Question: I am new one in Android Development. I want to set two 'LinearLayout' 1 contain media player button and second contain 'SeekBar'. and 'LinearLayout' contain background. I tried many time but get failure.
I want to insert seek bar but it show beside of media player button 'LinearLayout'. I want to insert 'SeekBar' above media player .
here is my image view to understand better please.

Here is my code and image Thanks
'''
<LinearLayout
android:id="@+id/player_footer_bg"
android:layout_width="fill_parent"
android:layout_height="100dp"
android:layout_alignParentBottom="true"
android:background="@layout/bg_player_footer"
android:gravity="center"
android:orientation="horizental" >
//Here I want to insert seek bar but when i insert then it show beside of button. i want to insert seek bar above media player buttons.
<!-- Player Buttons -->
<LinearLayout
android:layout_width="wrap_content"
android:layout_height="wrap_content"
android:orientation="horizontal"
android:gravity="center_vertical"
android:paddingLeft="10dp"
android:paddingRight="10dp">
<!-- Previous Button -->
<ImageButton
android:id="@+id/btnRepeat"
android:layout_width="wrap_content"
android:layout_height="wrap_content"
android:src="@drawable/btn_repeat"
android:layout_marginRight="5dp"
android:background="@null"/>
<ImageButton
android:id="@+id/btnPrevious"
android:src="@drawable/btn_previous"
android:layout_width="wrap_content"
android:layout_height="wrap_content"
android:background="@null"/>
<!-- Backward Button -->
<!-- Play Button -->
<ImageButton
android:id="@+id/btnPlay"
android:src="@drawable/btn_play"
android:layout_width="wrap_content"
android:layout_height="wrap_content"
android:background="@null"/>
<!-- Forward Button -->
<!-- Next Button -->
<ImageButton
android:id="@+id/btnNext"
android:src="@drawable/btn_next"
android:layout_width="wrap_content"
android:layout_height="wrap_content"
android:background="@null"/>
<ImageButton
android:id="@+id/btnShuffle"
android:layout_width="wrap_content"
android:layout_height="wrap_content"
android:src="@drawable/btn_shuffle"
android:layout_marginLeft="5dp"
android:background="@null"/>
</LinearLayout>
</LinearLayout>
'''
This is my seek bar code.
'''
<SeekBar
android:id="@+id/songProgressBar"
android:layout_width="fill_parent"
android:layout_height="wrap_content"
android:layout_marginRight="20dp"
android:layout_marginLeft="20dp"
android:layout_marginBottom="20dp"
android:layout_above="@id/player_footer_bg"
android:thumb="@drawable/seek_handler"
android:progressDrawable="@drawable/seekbar_progress"
android:paddingLeft="6dp"
android:paddingRight="6dp"/>
'''
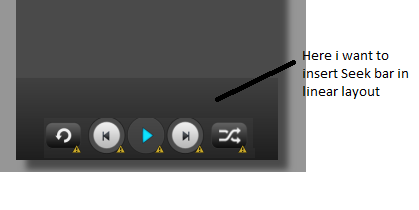
Answer: Try this layout:
'''
<RelativeLayout xmlns:android="http://schemas.android.com/apk/res/android"
android:layout_width="fill_parent"
android:layout_height="fill_parent" >
<LinearLayout
android:id="@+id/player_footer_bg"
android:layout_width="fill_parent"
android:layout_height="100dp"
android:layout_alignParentBottom="true"
android:background="@layout/bg_player_footer"
android:gravity="center"
android:orientation="vertical" >
<SeekBar
android:id="@+id/songProgressBar"
android:layout_width="fill_parent"
android:layout_height="wrap_content"
android:layout_above="@id/player_footer_bg"
android:layout_marginBottom="20dp"
android:layout_marginLeft="20dp"
android:layout_marginRight="20dp"
android:paddingLeft="6dp"
android:paddingRight="6dp"
android:progressDrawable="@drawable/seekbar_progress"
android:thumb="@drawable/seek_handler" />
<!-- Player Buttons -->
<LinearLayout
android:layout_width="wrap_content"
android:layout_height="wrap_content"
android:gravity="center_vertical"
android:orientation="horizontal"
android:paddingLeft="10dp"
android:paddingRight="10dp" >
<!-- Previous Button -->
<ImageButton
android:id="@+id/btnRepeat"
android:layout_width="wrap_content"
android:layout_height="wrap_content"
android:layout_marginRight="5dp"
android:background="@null"
android:src="@drawable/btn_repeat" />
<ImageButton
android:id="@+id/btnPrevious"
android:layout_width="wrap_content"
android:layout_height="wrap_content"
android:background="@null"
android:src="@drawable/btn_previous" />
<!-- Backward Button -->
<!-- Play Button -->
<ImageButton
android:id="@+id/btnPlay"
android:layout_width="wrap_content"
android:layout_height="wrap_content"
android:background="@null"
android:src="@drawable/btn_play" />
<!-- Forward Button -->
<!-- Next Button -->
<ImageButton
android:id="@+id/btnNext"
android:layout_width="wrap_content"
android:layout_height="wrap_content"
android:background="@null"
android:src="@drawable/btn_next" />
<ImageButton
android:id="@+id/btnShuffle"
android:layout_width="wrap_content"
android:layout_height="wrap_content"
android:layout_marginLeft="5dp"
android:background="@null"
android:src="@drawable/btn_shuffle" />
</LinearLayout>
</LinearLayout>
'''
I hope this is what you want....